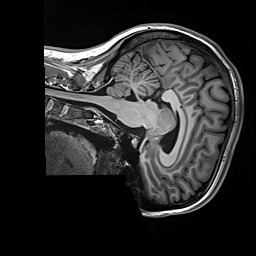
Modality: T1w
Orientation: sagittal
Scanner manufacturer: siemens
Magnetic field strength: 3 T
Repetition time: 2.5 s
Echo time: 0.00299 s